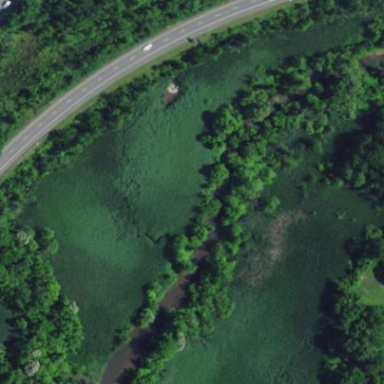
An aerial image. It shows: Marshy wetland area.